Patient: sex M, age 68
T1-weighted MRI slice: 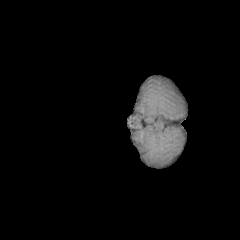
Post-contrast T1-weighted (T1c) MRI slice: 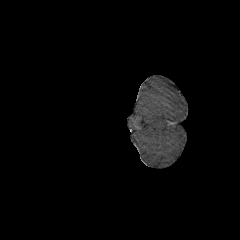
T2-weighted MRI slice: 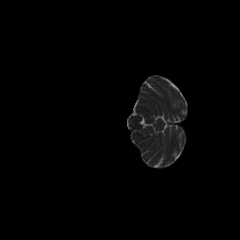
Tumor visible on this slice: no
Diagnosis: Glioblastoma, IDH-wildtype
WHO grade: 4